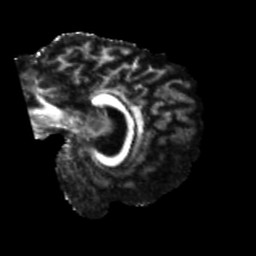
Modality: FA
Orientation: sagittal
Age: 58
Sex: male
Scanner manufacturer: siemens
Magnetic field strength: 3 T
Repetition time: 5.25 s
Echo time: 0.08 s